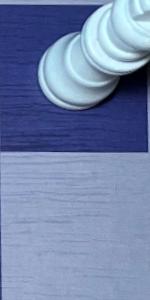
Label: Empty